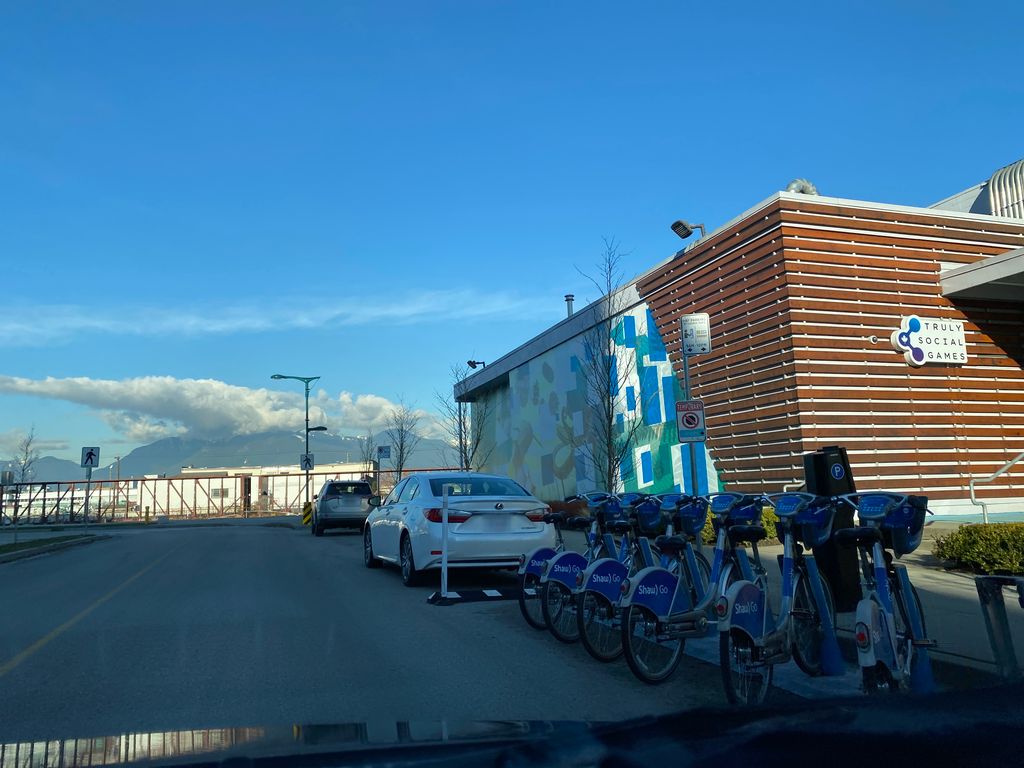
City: vancouver